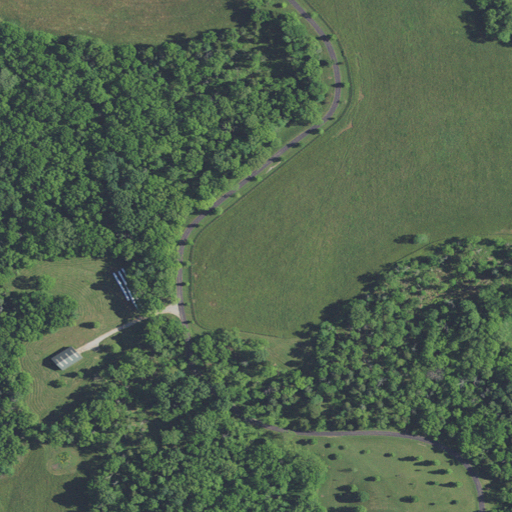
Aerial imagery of mountain in Kentucky named Mile Hill containing deciduous forest, pasture, grassland, mixed forest, evergreen forest, and open development